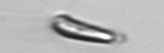
Label: Chrysochromulina